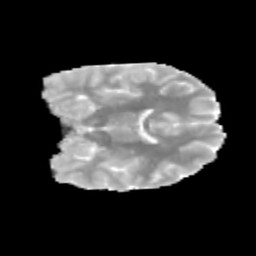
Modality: MD
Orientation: coronal
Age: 12
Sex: female
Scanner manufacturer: siemens
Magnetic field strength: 3 T
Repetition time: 3.8 s
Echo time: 0.07 s